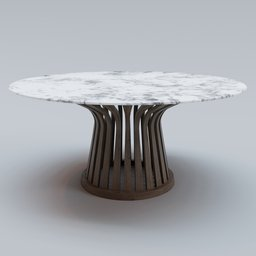
Label: furniture